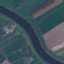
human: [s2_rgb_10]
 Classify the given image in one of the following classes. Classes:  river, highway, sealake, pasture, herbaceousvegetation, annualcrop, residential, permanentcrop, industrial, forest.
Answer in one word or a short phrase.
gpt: River